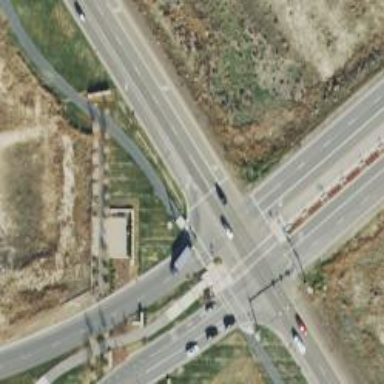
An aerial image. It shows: Unmarked crossing on footway.